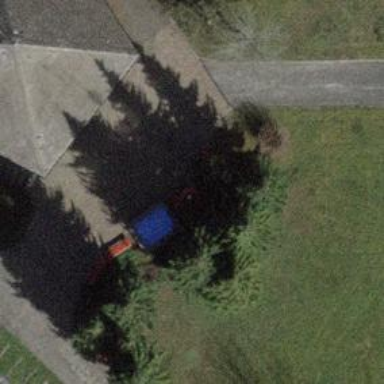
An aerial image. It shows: Bench.